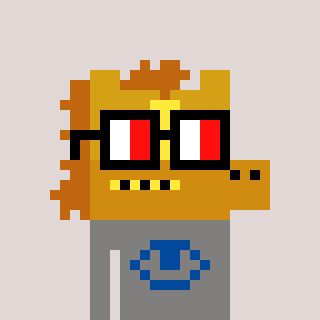
a pixel art character with square glasses with black frames and red eyes, a yellow horse-shaped head and a bluegrey-colored body on a warm background